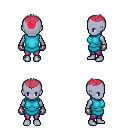
a pixel art fantasy rpg character, female body template, dark elf, purple skin, teal tunic, magenta pants, ruby red short mohawk hairstyle, metal gloves, four views (front, back, left, right), 2x2 character sprite sheet, small pixel art, hard edges, no anti-aliasing